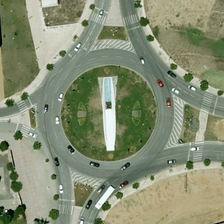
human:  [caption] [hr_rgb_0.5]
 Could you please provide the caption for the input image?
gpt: some green trees and roads are around a circle square .

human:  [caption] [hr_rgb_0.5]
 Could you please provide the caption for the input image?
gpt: some green trees and roads are around a circle square .

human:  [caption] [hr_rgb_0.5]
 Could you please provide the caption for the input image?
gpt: some green trees and roads are around a circle square .

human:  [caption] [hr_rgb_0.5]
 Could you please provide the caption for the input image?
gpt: some green trees and roads are around a circle square .

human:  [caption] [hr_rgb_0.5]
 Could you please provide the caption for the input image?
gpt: some green trees and roads are around a circle square .